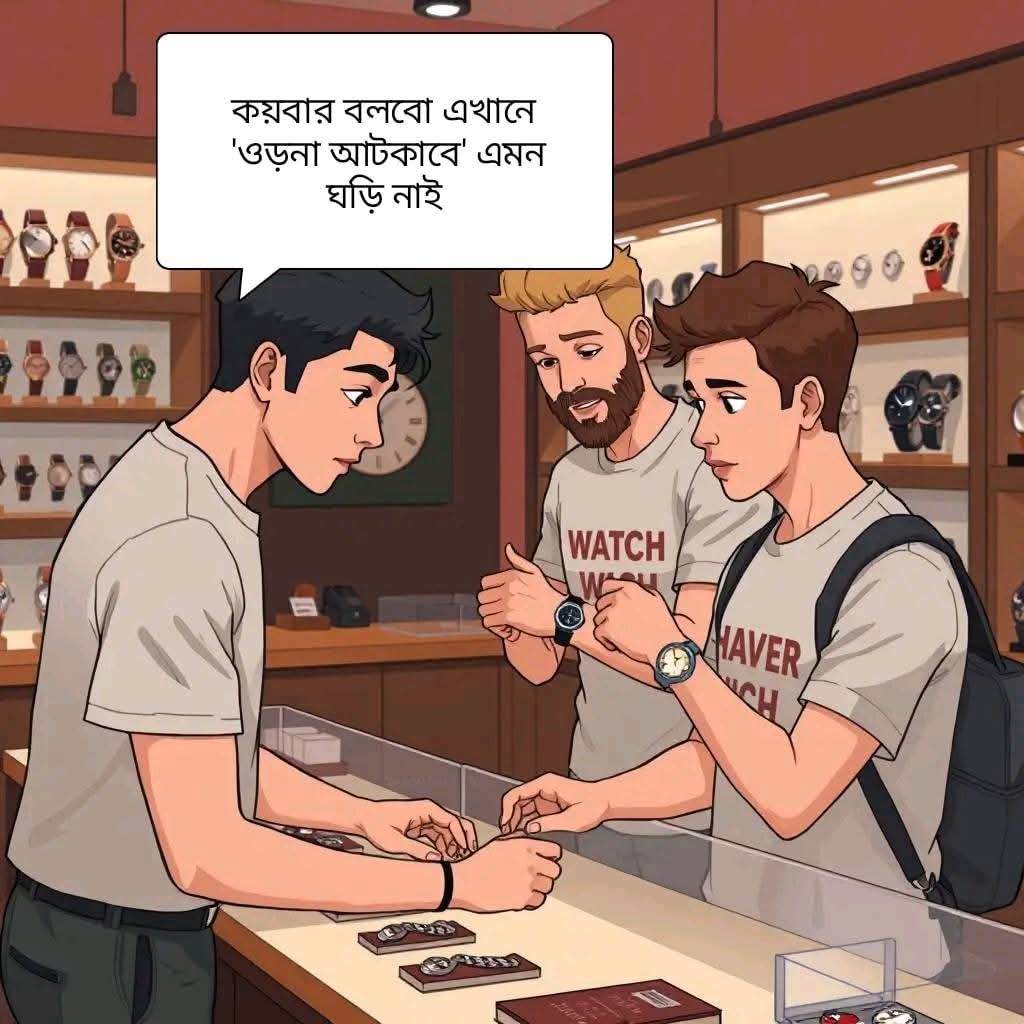
Text: কয়বার বলবো এখানে 'ওড়না আটকাবে' এমন ঘড়ি নাই

Label: Non Hate